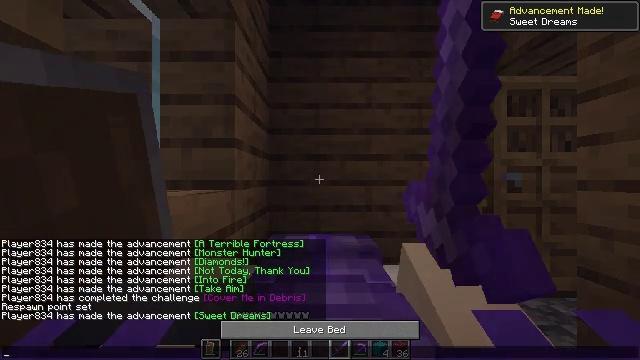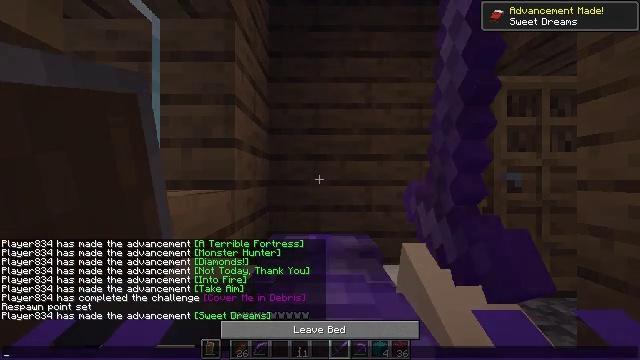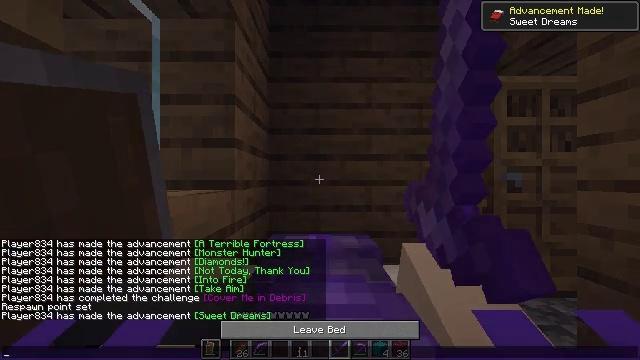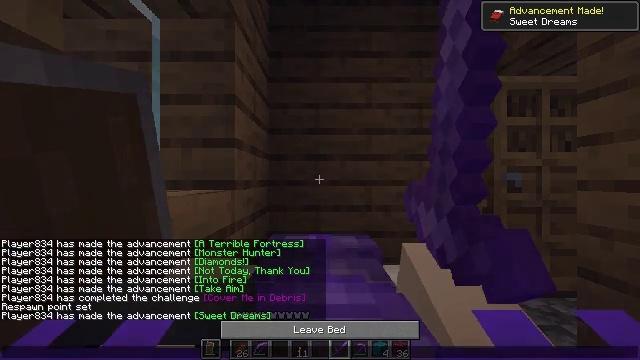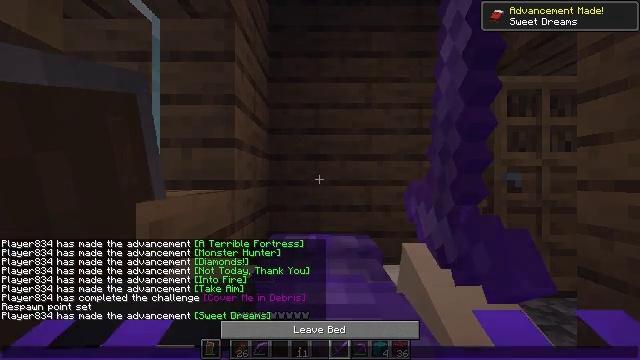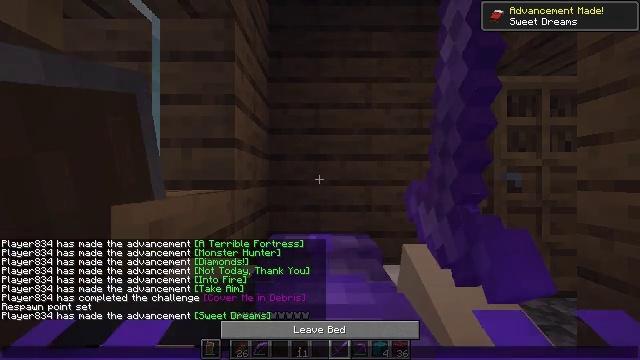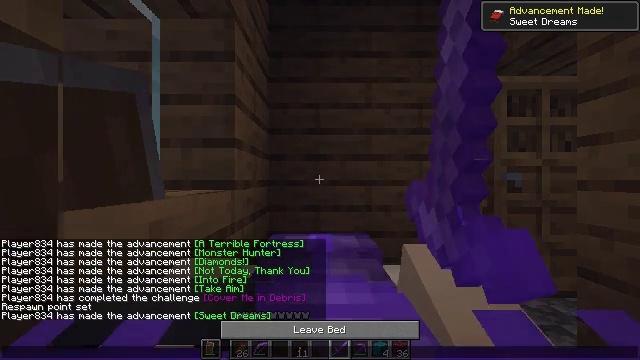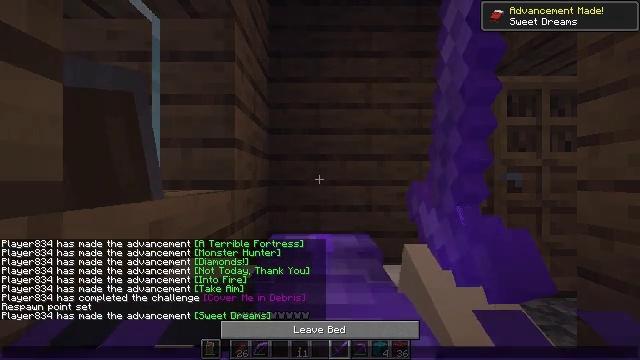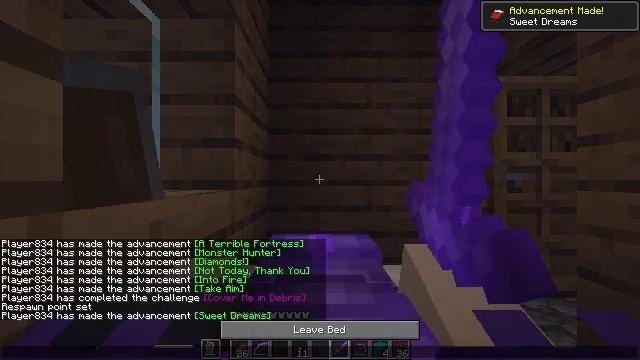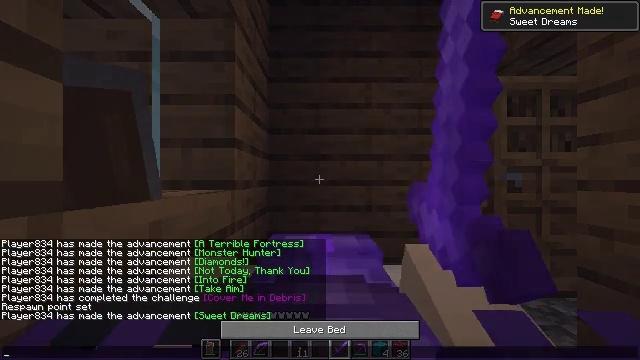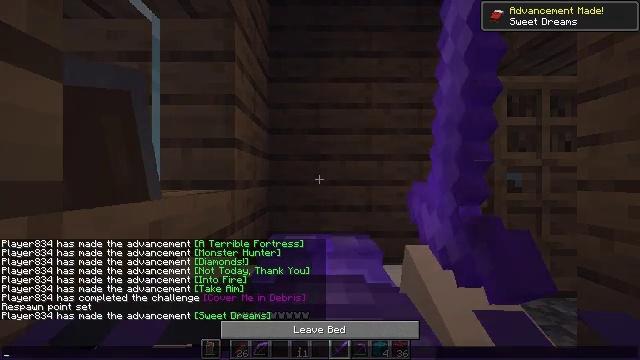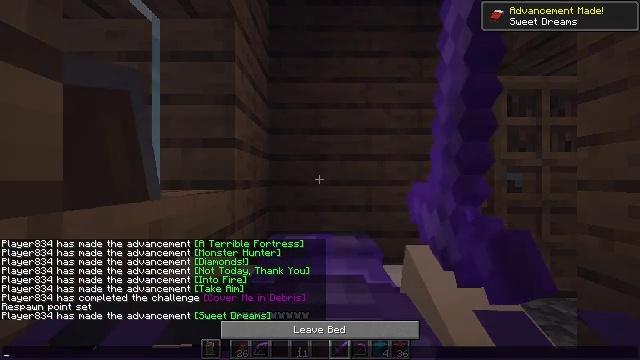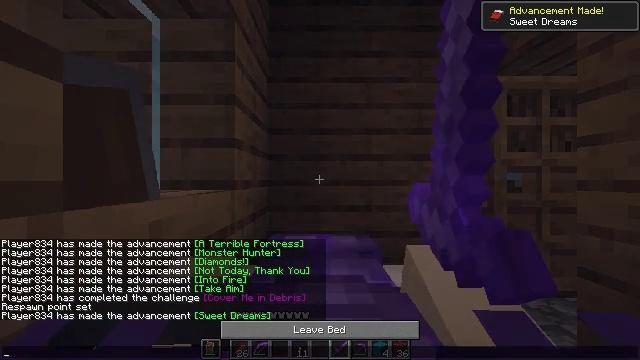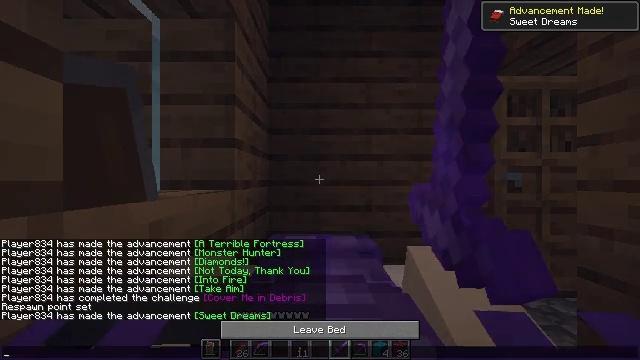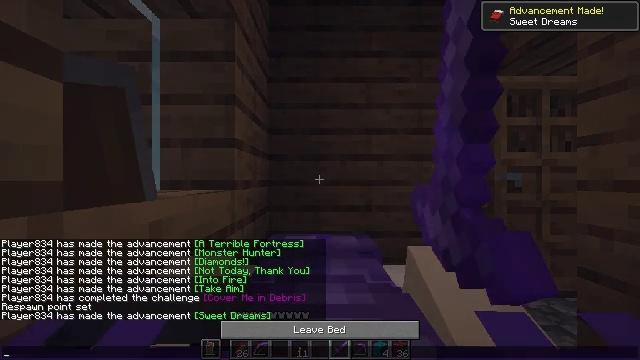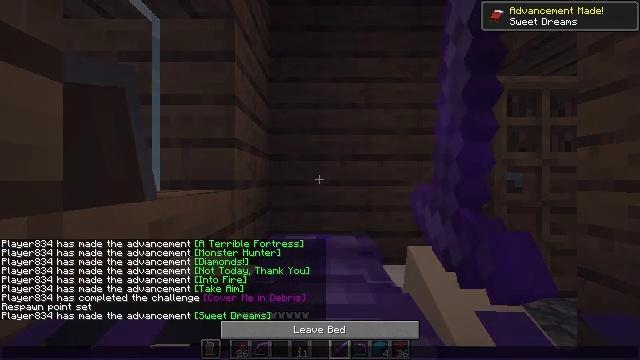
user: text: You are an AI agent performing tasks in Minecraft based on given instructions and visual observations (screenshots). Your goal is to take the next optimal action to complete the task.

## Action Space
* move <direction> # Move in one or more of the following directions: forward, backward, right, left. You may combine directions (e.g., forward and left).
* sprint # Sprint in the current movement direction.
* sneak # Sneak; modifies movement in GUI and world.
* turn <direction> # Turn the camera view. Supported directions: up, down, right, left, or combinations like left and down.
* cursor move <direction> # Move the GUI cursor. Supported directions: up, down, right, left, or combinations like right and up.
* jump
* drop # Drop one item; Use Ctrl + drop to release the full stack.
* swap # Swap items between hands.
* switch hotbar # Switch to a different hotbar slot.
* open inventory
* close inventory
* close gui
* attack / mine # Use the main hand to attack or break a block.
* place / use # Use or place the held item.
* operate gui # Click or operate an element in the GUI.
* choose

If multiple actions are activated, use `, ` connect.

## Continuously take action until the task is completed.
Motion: motion action
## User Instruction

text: In the crafting menu, combine ender pearl and blaze powder for an ender eye.
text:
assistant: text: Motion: no_op
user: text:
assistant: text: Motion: no_op
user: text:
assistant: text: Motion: no_op
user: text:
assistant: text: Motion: no_op
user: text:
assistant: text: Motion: no_op
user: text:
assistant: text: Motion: no_op
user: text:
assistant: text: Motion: no_op
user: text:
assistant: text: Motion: no_op
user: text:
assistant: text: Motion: no_op
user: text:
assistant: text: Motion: no_op
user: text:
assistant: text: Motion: no_op
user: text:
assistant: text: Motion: no_op
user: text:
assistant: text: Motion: no_op
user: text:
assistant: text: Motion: no_op
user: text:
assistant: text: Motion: no_op
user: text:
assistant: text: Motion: no_op
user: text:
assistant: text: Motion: no_op
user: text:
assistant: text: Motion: no_op
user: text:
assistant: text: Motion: no_op
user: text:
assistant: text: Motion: no_op
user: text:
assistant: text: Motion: no_op
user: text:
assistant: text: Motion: no_op
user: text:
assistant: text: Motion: no_op
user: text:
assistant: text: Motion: no_op
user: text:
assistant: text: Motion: no_op
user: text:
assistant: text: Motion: no_op
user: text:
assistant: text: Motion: no_op
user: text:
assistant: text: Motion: no_op
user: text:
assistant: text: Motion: no_op
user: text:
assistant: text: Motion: no_op